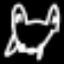
Label: frog